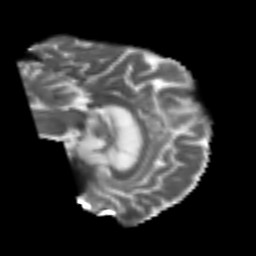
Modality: T2w
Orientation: sagittal
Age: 71
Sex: male
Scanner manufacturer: siemens
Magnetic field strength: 3 T
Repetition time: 4.987 s
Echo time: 0.0792 s